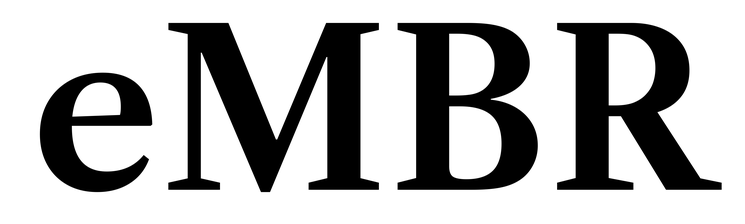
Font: LibreCaslonText_SemiBold